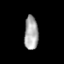
Tissue: prostate
Cell type: T cells
Senescence score: 0.7818
Nuclear area (px): 458
Mean DAPI intensity: 169.201